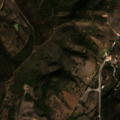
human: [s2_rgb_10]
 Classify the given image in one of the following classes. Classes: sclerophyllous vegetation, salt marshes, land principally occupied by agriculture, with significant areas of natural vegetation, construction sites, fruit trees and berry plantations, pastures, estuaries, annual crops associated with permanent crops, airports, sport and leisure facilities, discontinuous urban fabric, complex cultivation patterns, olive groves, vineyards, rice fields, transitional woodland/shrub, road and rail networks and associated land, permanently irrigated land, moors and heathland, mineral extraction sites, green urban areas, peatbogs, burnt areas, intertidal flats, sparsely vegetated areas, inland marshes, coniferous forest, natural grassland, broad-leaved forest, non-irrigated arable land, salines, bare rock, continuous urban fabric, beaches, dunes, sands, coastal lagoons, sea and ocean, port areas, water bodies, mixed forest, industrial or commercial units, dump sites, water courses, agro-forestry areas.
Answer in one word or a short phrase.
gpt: complex cultivation patterns, broad-leaved forest, transitional woodland/shrub